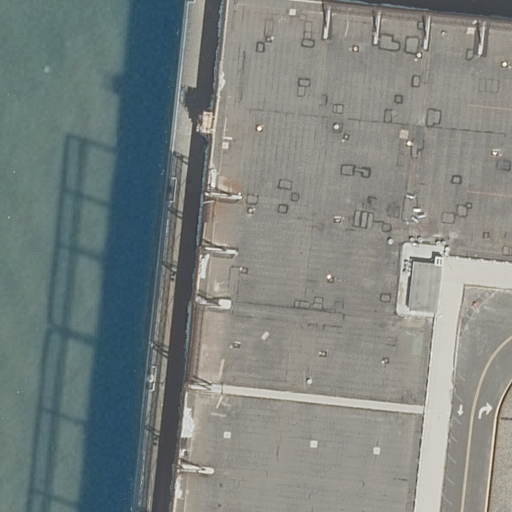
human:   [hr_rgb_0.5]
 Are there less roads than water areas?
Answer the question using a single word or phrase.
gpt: no

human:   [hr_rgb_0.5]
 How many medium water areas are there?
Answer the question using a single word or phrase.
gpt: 0

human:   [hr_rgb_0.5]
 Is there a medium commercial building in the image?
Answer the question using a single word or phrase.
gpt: no

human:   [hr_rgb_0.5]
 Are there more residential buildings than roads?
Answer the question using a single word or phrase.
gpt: no

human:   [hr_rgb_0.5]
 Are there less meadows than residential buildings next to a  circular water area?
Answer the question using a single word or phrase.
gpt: no

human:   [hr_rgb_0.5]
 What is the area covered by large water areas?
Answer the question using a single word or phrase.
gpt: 3332m2

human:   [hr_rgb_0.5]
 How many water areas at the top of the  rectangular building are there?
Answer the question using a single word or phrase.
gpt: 0

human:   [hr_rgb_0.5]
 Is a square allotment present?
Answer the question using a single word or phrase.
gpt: no

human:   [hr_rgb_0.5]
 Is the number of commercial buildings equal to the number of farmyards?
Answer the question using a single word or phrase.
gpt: yes

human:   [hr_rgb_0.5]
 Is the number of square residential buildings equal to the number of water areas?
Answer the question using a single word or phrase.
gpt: no

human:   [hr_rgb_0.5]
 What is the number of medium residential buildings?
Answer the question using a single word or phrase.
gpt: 0

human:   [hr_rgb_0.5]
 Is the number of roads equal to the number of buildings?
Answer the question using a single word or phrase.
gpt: yes

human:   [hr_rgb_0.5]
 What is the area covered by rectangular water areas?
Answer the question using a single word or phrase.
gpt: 3332m2

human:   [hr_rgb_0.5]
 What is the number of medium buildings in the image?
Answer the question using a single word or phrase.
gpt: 0

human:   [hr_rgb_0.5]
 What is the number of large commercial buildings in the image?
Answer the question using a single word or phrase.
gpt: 0

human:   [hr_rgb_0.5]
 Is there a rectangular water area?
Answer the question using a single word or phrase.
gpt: yes

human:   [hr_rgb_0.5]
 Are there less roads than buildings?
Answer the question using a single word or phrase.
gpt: no

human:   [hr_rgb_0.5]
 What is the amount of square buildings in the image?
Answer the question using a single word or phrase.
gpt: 0

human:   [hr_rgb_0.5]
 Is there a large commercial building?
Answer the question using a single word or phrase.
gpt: no

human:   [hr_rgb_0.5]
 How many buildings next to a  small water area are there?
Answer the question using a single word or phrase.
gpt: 0

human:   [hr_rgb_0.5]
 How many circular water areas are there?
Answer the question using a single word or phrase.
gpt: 0

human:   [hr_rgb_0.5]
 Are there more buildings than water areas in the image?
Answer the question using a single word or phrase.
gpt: no

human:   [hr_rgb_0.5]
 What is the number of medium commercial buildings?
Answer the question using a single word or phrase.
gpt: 0

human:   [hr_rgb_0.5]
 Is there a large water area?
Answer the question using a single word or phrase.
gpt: yes

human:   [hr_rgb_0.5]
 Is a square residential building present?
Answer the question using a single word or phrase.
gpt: no

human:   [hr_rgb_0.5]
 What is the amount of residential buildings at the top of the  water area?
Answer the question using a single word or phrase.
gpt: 1

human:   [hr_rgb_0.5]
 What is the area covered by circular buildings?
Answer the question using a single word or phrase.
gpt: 0m2

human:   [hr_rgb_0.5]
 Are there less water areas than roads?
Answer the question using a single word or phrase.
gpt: no

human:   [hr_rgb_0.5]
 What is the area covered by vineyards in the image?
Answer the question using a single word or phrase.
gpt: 0m2

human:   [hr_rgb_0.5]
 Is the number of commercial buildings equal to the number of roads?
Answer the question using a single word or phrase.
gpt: no

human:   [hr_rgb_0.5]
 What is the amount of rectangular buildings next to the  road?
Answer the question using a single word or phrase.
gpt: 1

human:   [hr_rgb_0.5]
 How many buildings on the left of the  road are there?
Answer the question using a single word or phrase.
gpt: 1

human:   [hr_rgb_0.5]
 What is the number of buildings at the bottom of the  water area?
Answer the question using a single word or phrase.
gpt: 0

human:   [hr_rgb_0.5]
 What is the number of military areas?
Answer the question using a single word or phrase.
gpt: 0

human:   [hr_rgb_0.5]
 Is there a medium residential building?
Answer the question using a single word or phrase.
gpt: no

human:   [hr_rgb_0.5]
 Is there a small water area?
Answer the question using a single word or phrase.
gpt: no